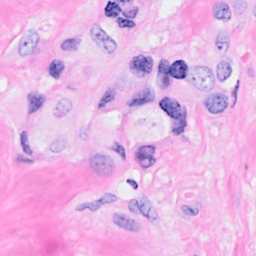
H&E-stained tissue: Breast